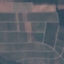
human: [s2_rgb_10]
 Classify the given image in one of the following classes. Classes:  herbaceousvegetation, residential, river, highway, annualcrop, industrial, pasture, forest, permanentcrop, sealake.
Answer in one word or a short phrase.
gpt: PermanentCrop